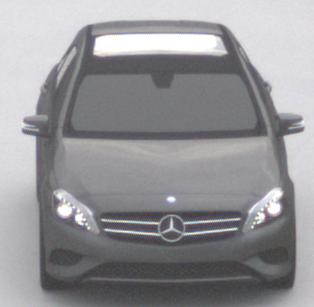
Make: Mercedes-Benz
Model: A 180
Detailed model: A-Class (176)
Model produced from: 2012/09
Model produced until: 2015/07
Doors: 5
Color: gray
Road condition: dry road
Daytime: midday
Contrast: low contrast